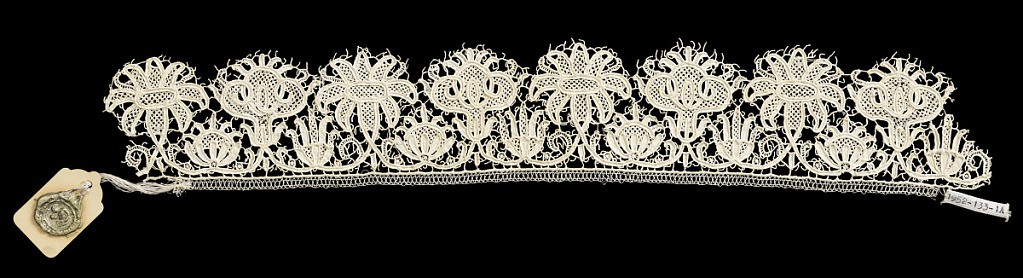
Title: Border
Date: late 19th century
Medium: linen Technique: lace of pre-made tape (looks like needle made) with needle work fillings
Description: Border fragments of needle lace with a variety of floral blossoms connected by stems falling into rhythmic patterns. Patterns outlined by raised threads (cordonnet), connected by narrow bars (brides), and interspersed by decorative filling stitches (portes).